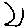
Label: moon